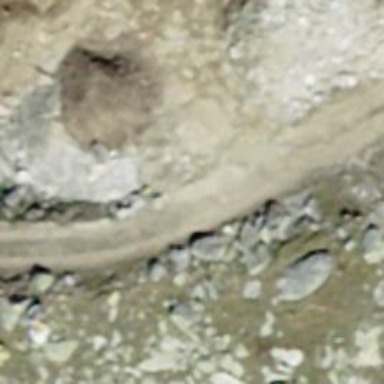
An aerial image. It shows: Track road with grade4 tracktype.